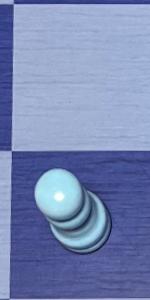
Label: Pawn_White